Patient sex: F
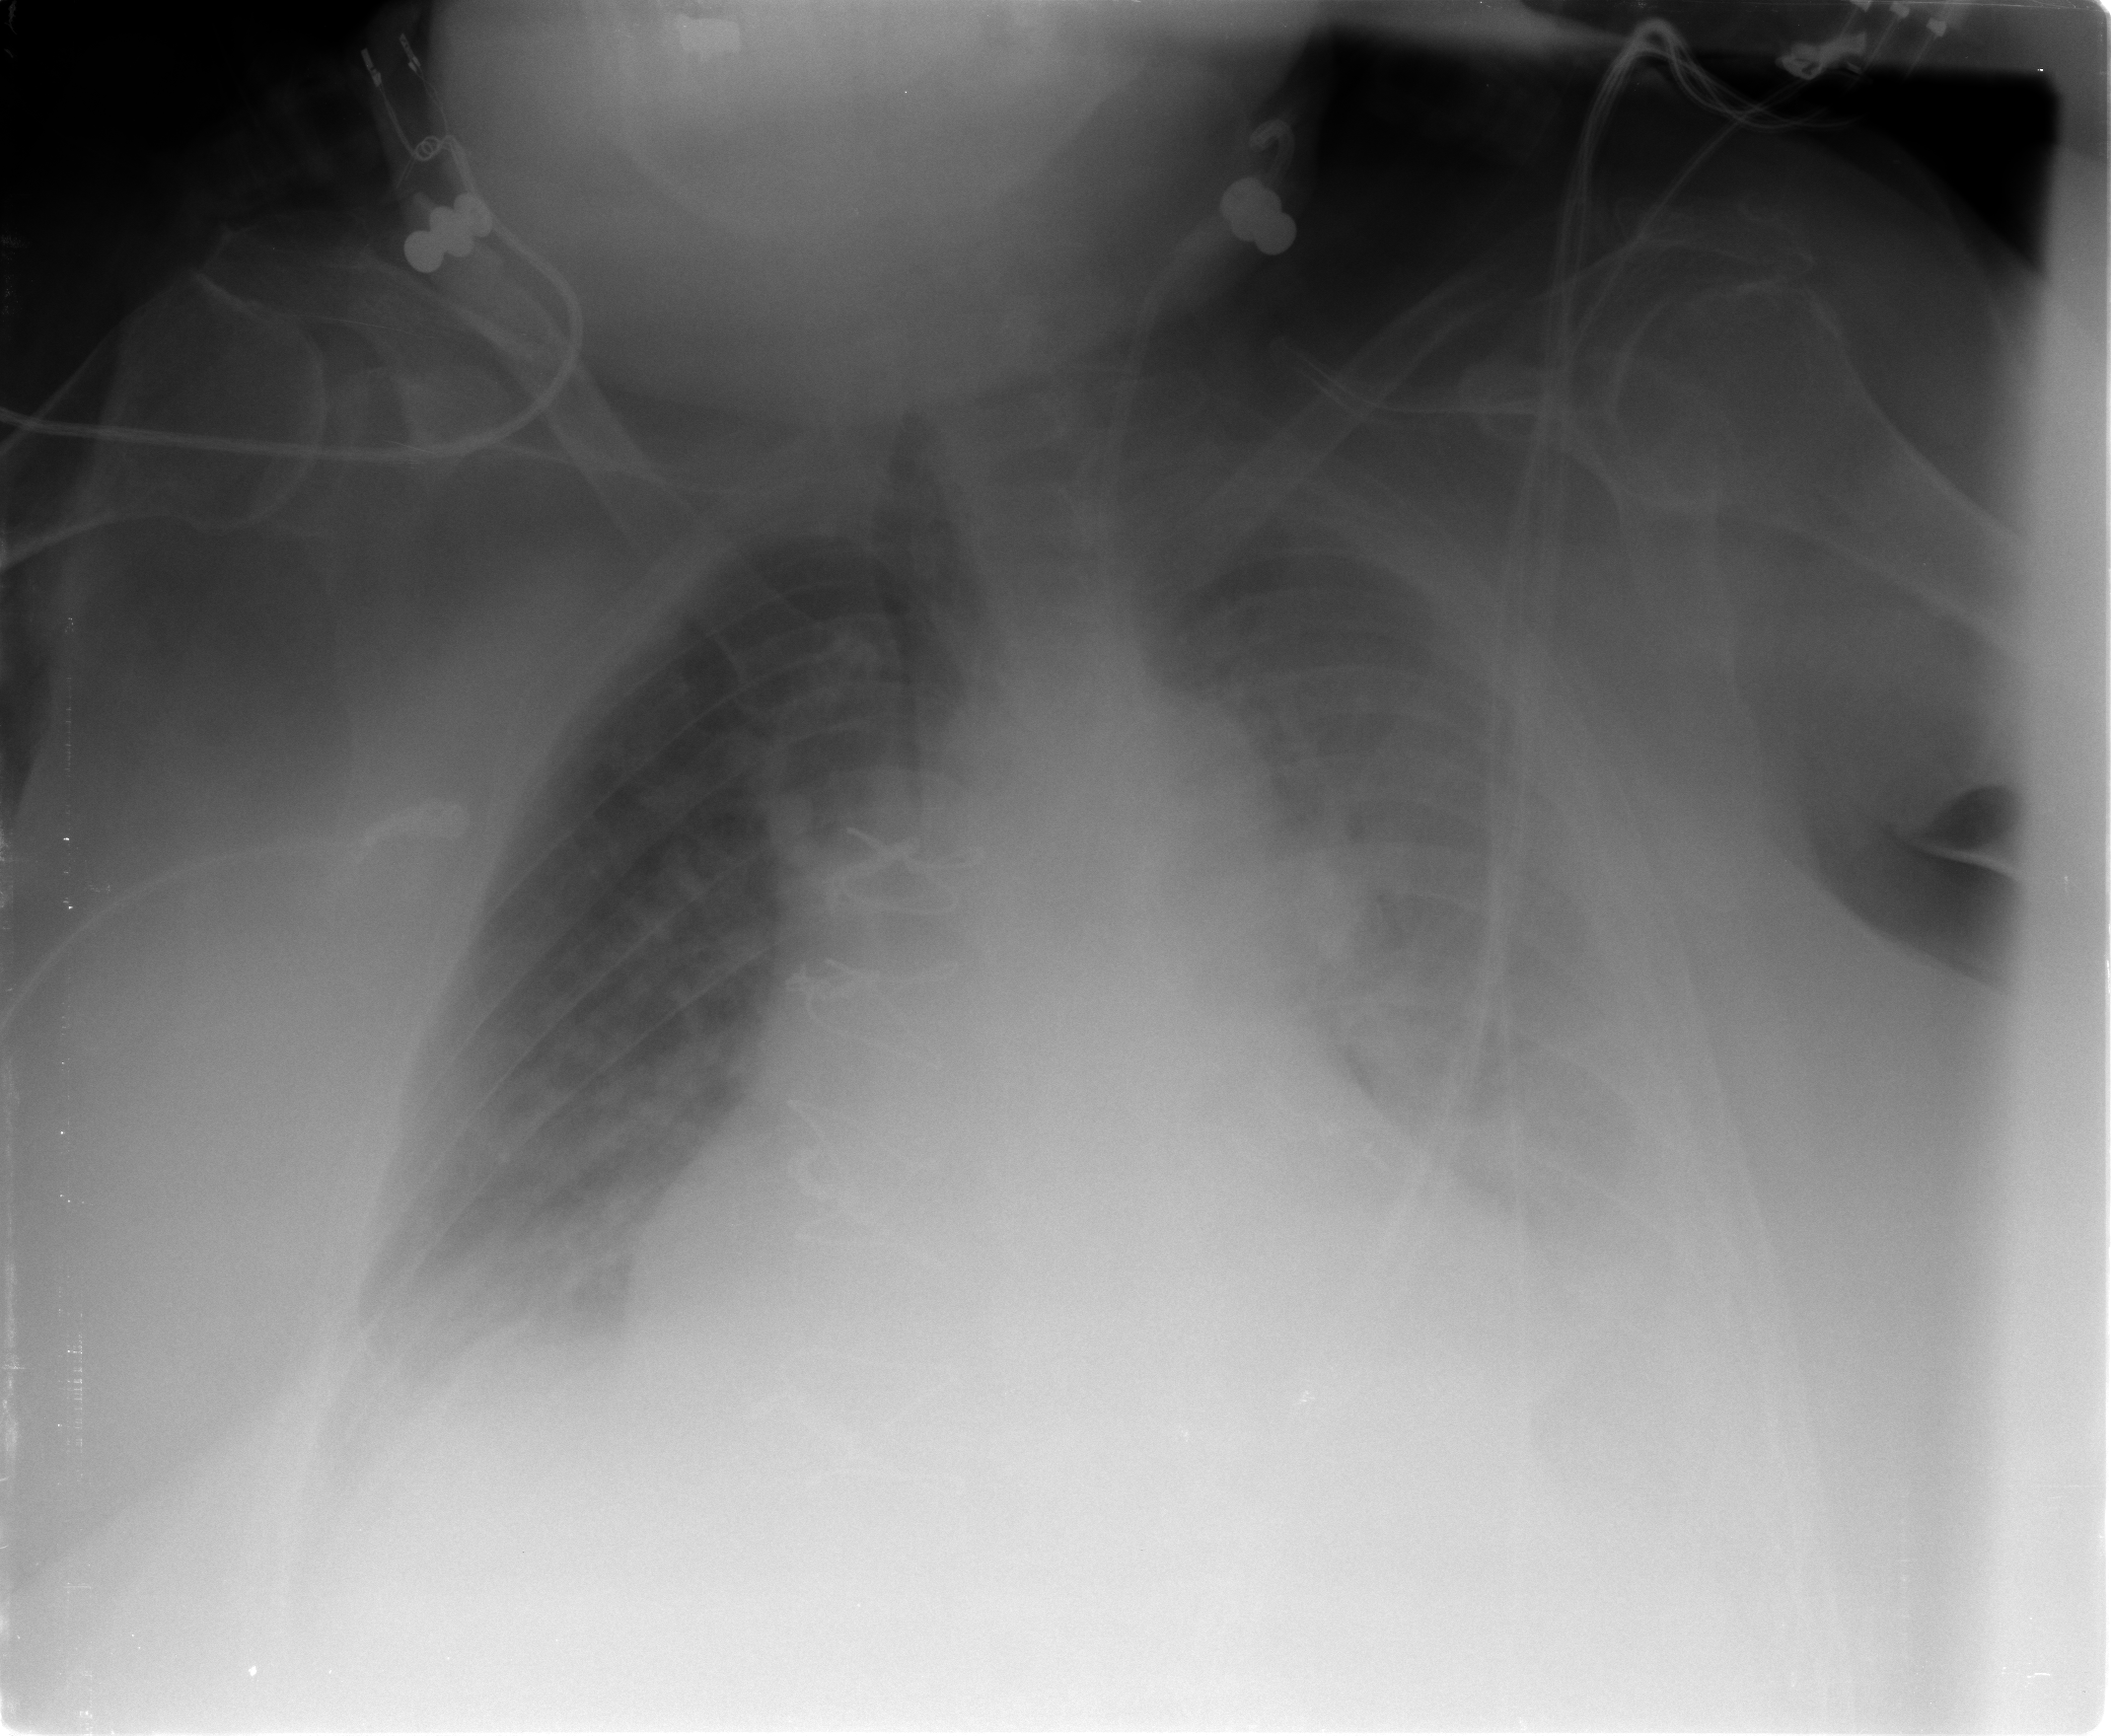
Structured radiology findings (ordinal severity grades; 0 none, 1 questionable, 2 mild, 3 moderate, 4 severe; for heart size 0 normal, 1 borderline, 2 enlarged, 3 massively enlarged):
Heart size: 2
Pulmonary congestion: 2
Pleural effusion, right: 2
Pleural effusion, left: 3
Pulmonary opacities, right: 0
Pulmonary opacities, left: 2
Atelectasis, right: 2
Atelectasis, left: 2